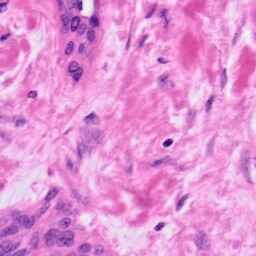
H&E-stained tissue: Ovarian